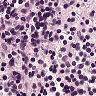
Metastatic tissue present: no